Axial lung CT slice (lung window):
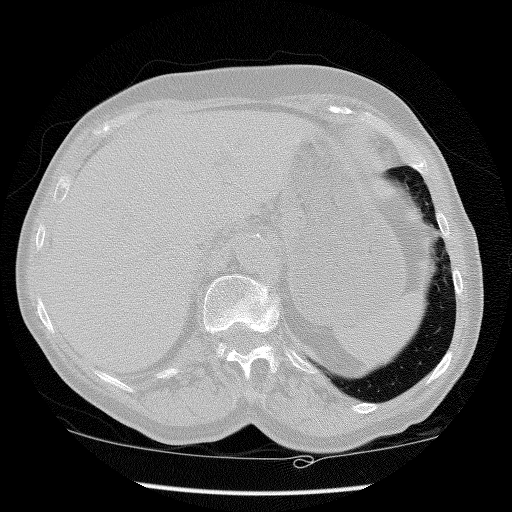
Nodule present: no